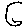
Label: moon